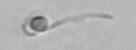
Label: Ophiaster